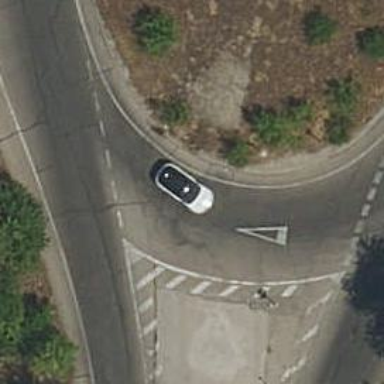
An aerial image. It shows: Secondary road with circular junction.